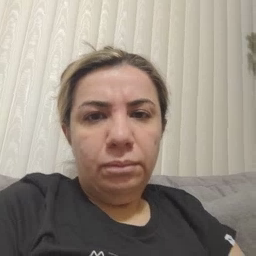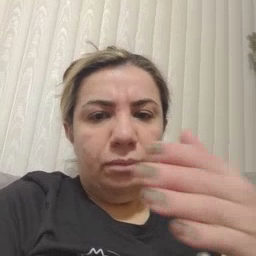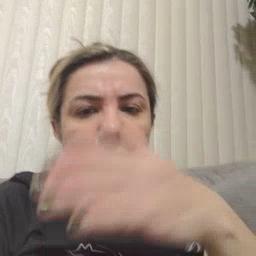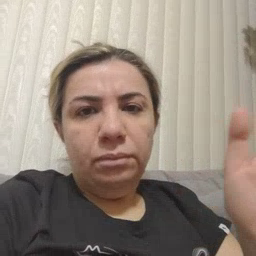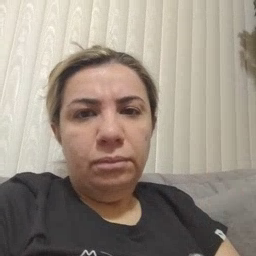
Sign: room